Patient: sex M, age 37
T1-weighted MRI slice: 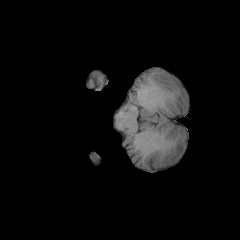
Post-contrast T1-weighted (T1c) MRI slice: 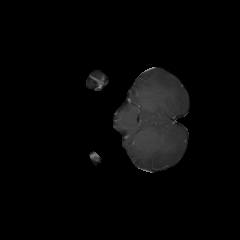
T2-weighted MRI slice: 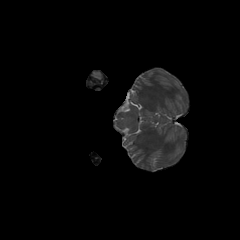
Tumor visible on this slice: no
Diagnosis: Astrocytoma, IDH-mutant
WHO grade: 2